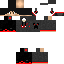
A male skeleton skin with dark skin, wearing brown helmet dressed in a black hoodie and black pants, featuring a closed mouth.